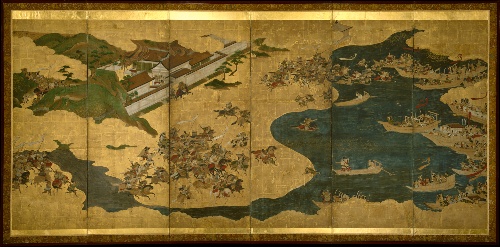
Title: 土佐派   屋島合戦図屏風|The Battle of Yashima, from The Tale of the Heike (Heike monogatari)
Artist: Tosa School
Date: 17th century
Object type: Screen
Classification: Paintings
Medium: One of a pair of six-panel folding screens; ink, color, gold, and gold leaf on paper
Culture: Japan
Period: Edo period (1615–1868)
Dimensions: Image: 59 in. × 11 ft. 1 1/4 in. (149.9 × 338.5 cm)
Department: Asian Art
Credit line: Gift of General and Mrs. Hugh J. Casey, 1960
Accession year: 1960
Repository: Metropolitan Museum of Art, New York, NY
Tags: Battles